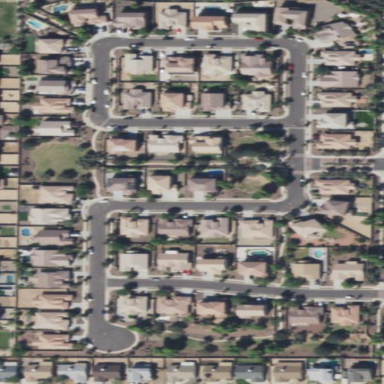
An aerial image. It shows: Single-family residential area.